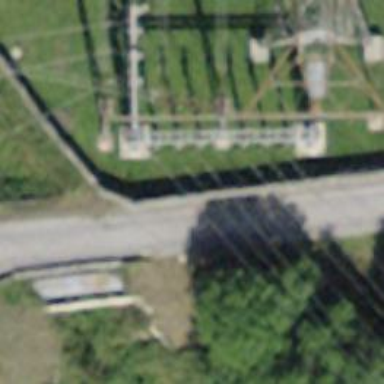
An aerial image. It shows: Insulator used in power systems.